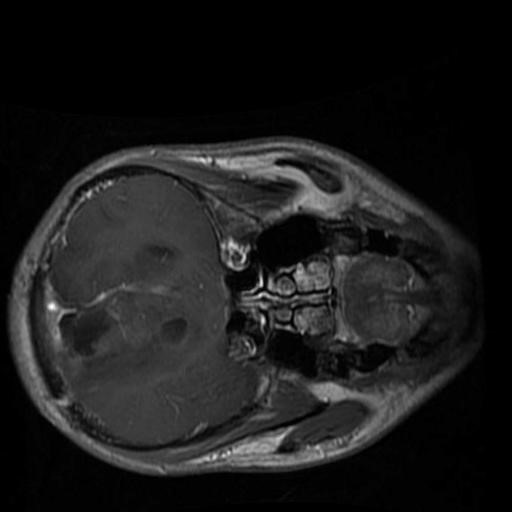
Label: brain_glioma